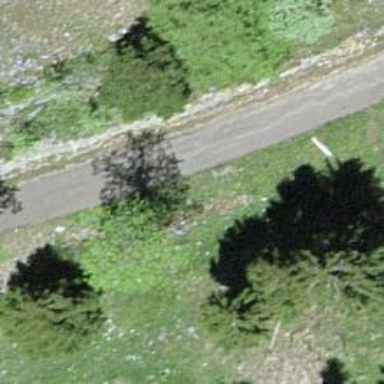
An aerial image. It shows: Well-maintained track road of grade 1.